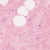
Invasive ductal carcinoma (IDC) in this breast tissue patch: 0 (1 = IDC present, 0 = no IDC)